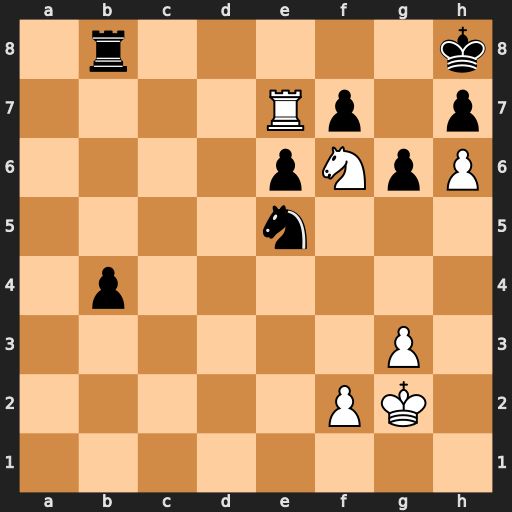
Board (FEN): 1r5k/4Rp1p/4pNpP/4n3/1p6/6P1/5PK1/8
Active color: w
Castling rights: -
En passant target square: -
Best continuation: f4 Ng4 Nxg4